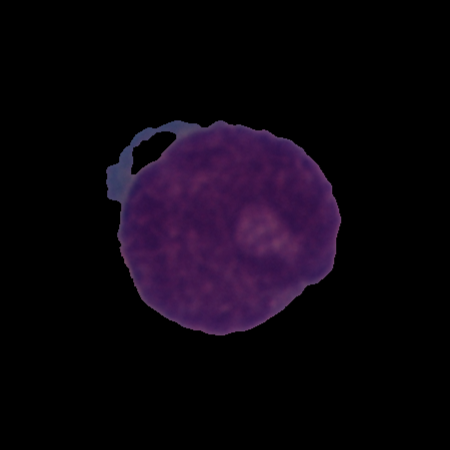
Label: cancer